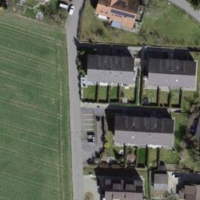
EUNIS habitat code: 54
Species observed at this site:
Convallaria majalis